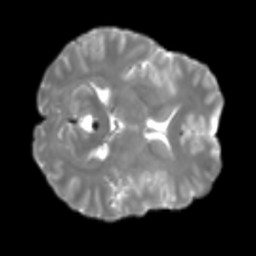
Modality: T2w
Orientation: axial
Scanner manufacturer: siemens
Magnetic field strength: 3 T
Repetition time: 4 s
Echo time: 0.0594 s